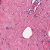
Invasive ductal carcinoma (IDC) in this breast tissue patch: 0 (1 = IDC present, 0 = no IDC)